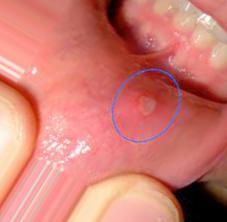
Condition: Mouth Ulcer